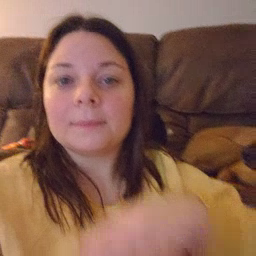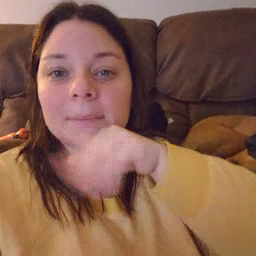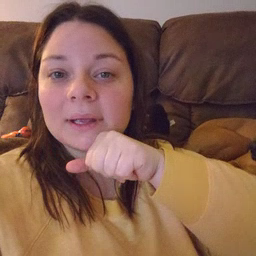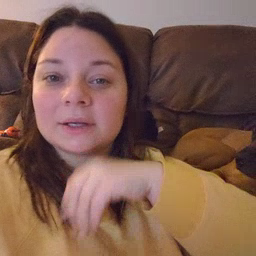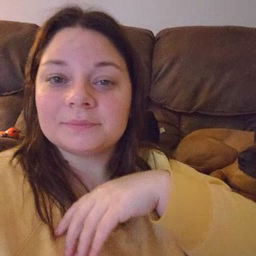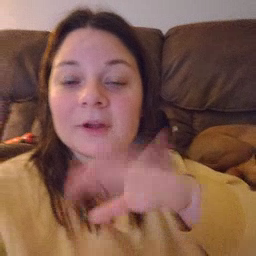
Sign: pig